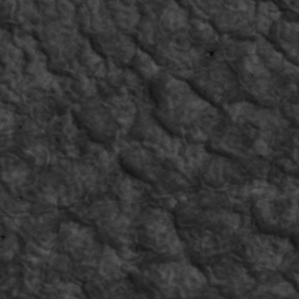
Label: non_frost